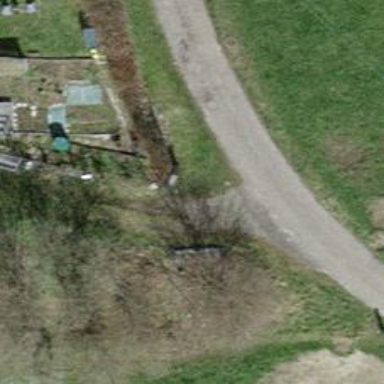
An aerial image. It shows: Driveway with grass surface.